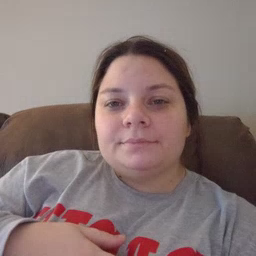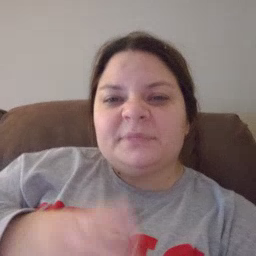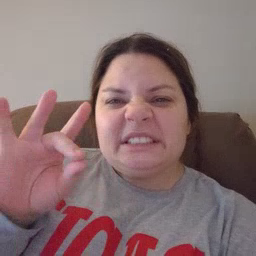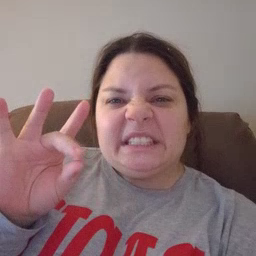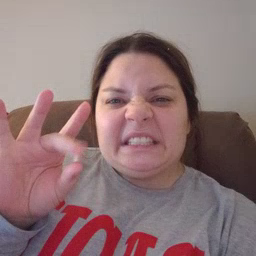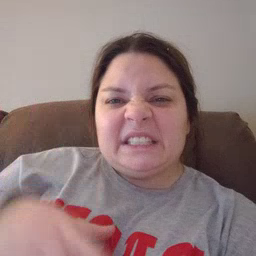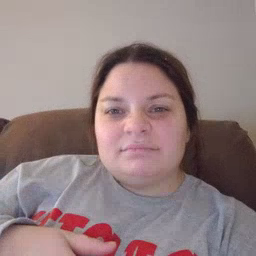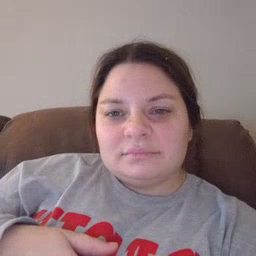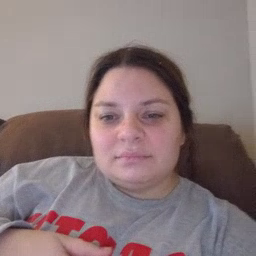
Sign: sticky